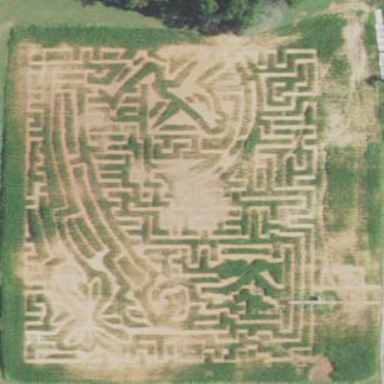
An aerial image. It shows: Farmland featuring maze attraction.